Current action and preconditions to check: path_clear

Your task: For each precondition in the list above, predict whether it will hold at this action.

Consider the current scene as observed from the mobile robot's camera, and analyze the predicted future states of all dynamic agents (e.g., people, animals, vehicles, or any moving entities) within the NEXT SECOND.

IMPORTANT: Only answer "very likely" if you are absolutely certain—based on strong, clear evidence—that a dynamic agent will violate the precondition in the predicted future state. Do NOT answer "very likely" for unlikely, ambiguous, or low-probability risks.

Ask yourself for each precondition: Is there a high probability, with clear and convincing evidence, that the predicted future states of any dynamic agent will interfere with the predicted future state of the currently executing action within the NEXT SECOND, causing that precondition to fail?

Assess the risk level based on these predictions. Use "likely" or "very likely" if motions create a clear risk of interference.

Use "neutral" or "improbable" if agents are nearby but their predicted paths are clearly diverging or non-conflicting.

Failure Risk Categories: "very improbable", "improbable", "neutral", "likely", "very likely"

Answer Format: Output ONLY the probability_of_failure value from these categories: "very improbable", "improbable", "neutral", "likely", "very likely"

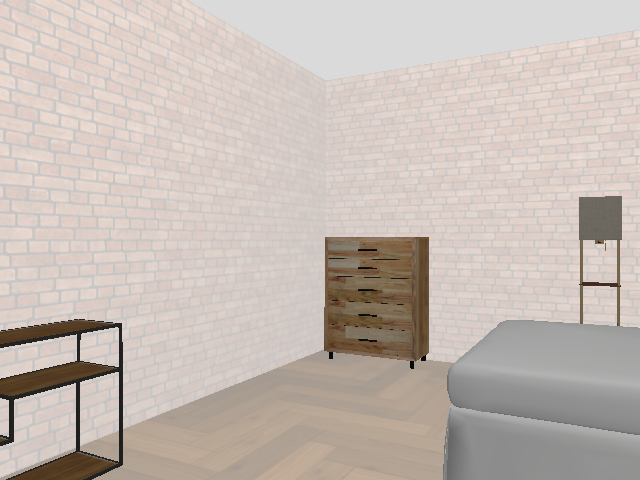

Answer: very improbable